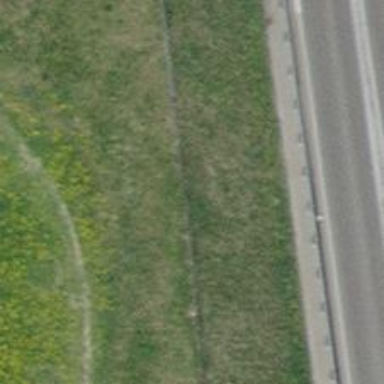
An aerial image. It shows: Trunk link highway.